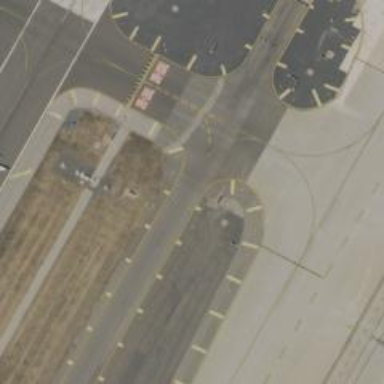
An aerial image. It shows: Taxiway at the airport with asphalt surface.